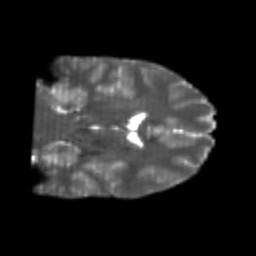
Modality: T2w
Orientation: coronal
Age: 20
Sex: male
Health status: healthy
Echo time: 0.074 s